Interaction volume radius: 5 \u00c5
Interaction volume height: 10 \u00c5
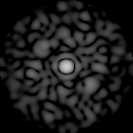
Disorder parameter: 0.8207